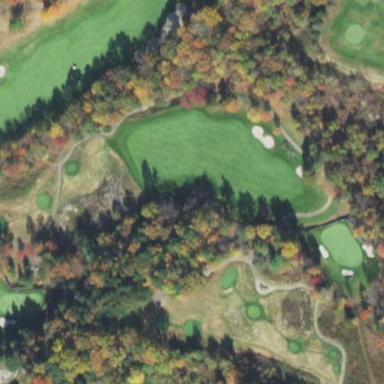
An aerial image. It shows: Meadow used as rough area for golf.